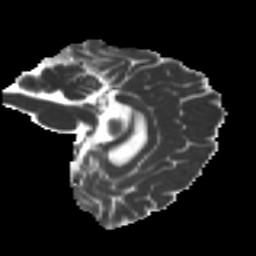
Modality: MD
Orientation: sagittal
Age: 35
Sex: female
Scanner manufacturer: ge
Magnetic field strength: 3 T
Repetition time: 7.8 s
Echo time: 0.0606 s